Field crop: maize
Growth stage: 2
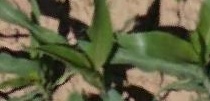
Species: maize